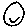
Label: smiley face